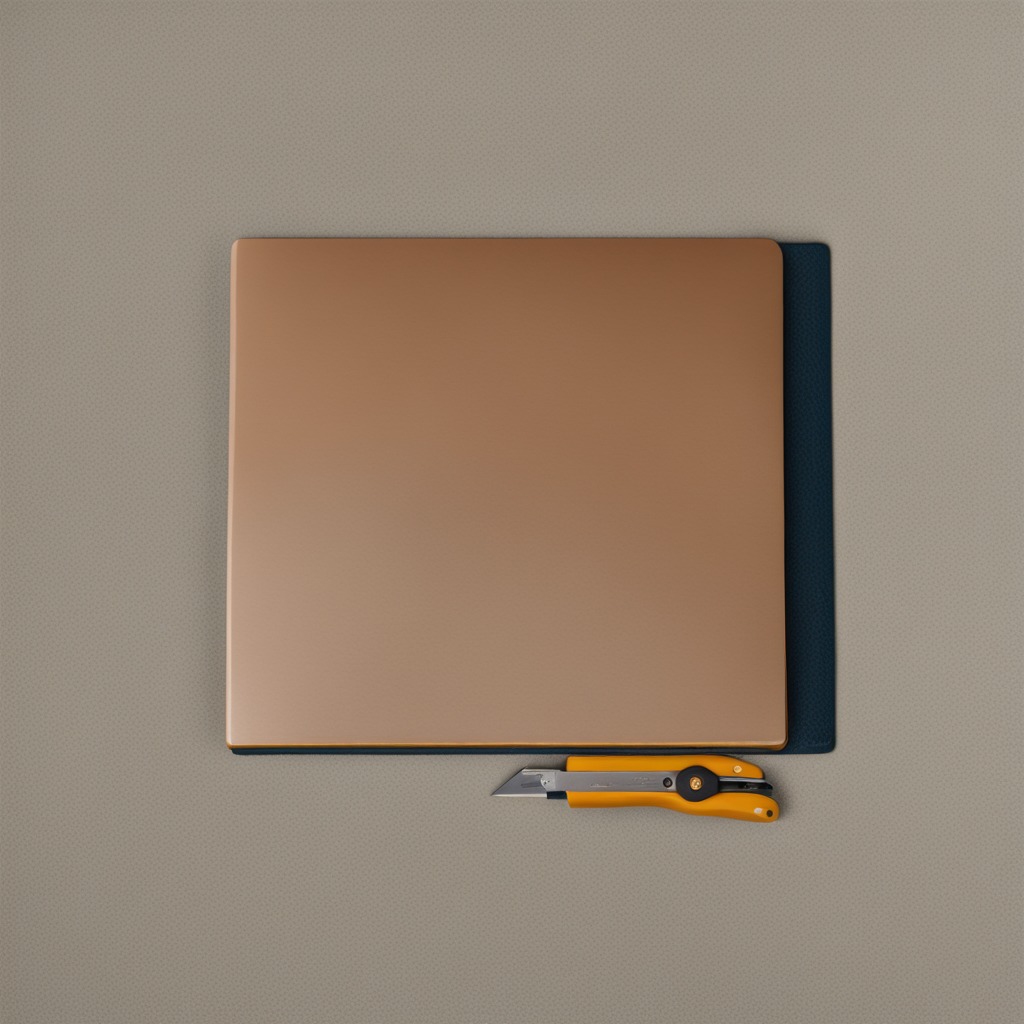
A utility knife lies on a clean utility table in a temporary outdoor tool station textured surface afternoon light completely empty no clutter no objects on or around the table